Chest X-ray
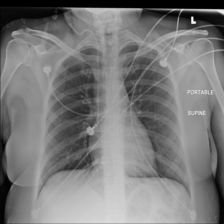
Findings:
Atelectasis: negative
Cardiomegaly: negative
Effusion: negative
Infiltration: negative
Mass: negative
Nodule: negative
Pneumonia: negative
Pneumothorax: negative
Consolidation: negative
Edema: negative
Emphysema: negative
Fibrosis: negative
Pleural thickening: negative
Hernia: negative